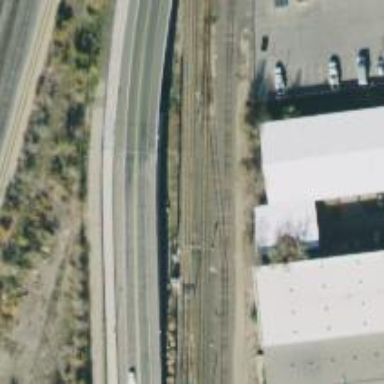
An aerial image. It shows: Light rail yard.